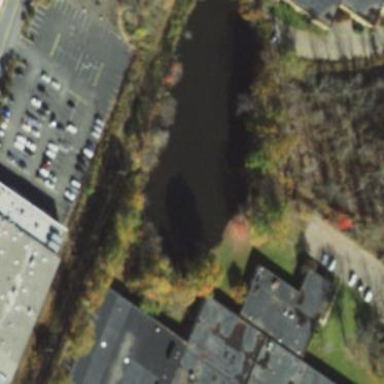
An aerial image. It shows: Pond surrounded by natural water.